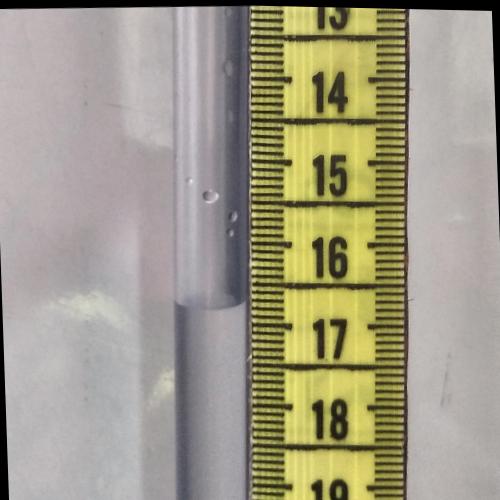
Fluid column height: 16.7 cm